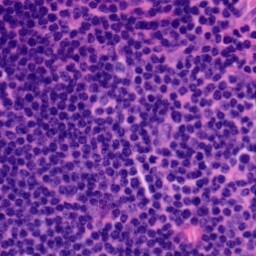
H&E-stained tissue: Tonsil